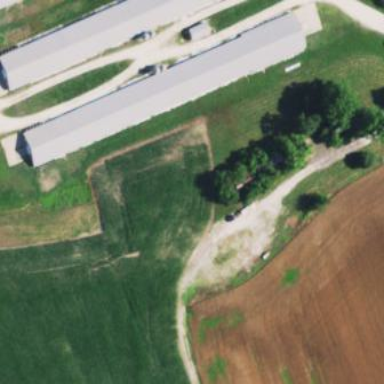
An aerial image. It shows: Farm auxiliary building.